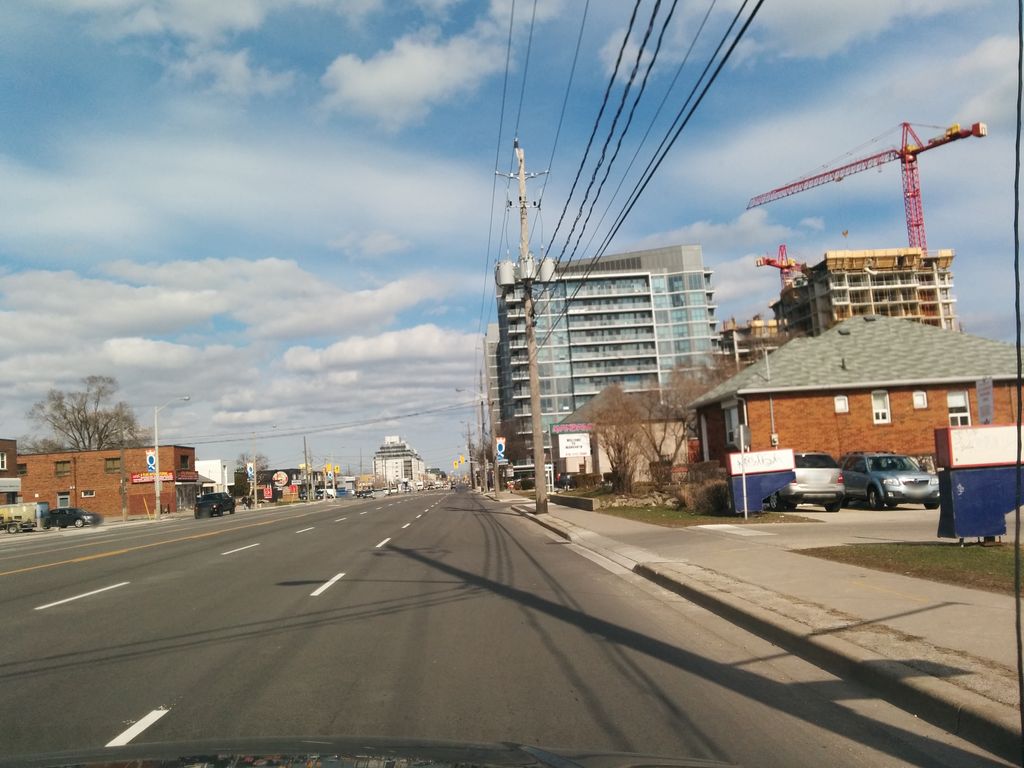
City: toronto